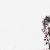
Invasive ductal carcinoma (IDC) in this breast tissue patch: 0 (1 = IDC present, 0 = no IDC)